Question: Sample data:

I am trying update a column with values from multiple columns in another table if two columns match.
Consider the following query:
'''
UPDATE application_table
SET asset_list = asset_table.asset_name
FROM asset_table
WHERE application_table.application_name = asset_table.applications;
'''
My table structure is:
'''
application_table:
"asset_list"; "text[]"
"application_name"; "character varying"
asset_table:
"asset_name"; "character varying"
"applications"; "character varying"
'''
I get the following error:
'''
ERROR: column "asset_list" is of type text[] but expression is of type character varying
Line 12 SET asset_list = asset_table.asset_name
'''
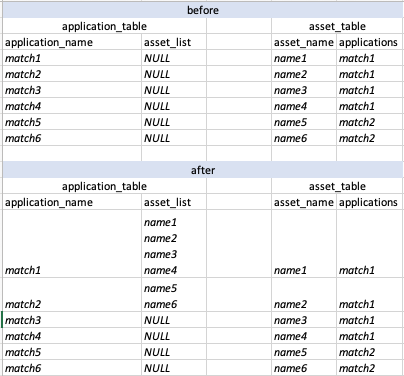
Answer: What you need to do is aggregate the 'asset_name' per 'applications' value and set 'asset_list' to that aggregated value.
Problem is you can't do something like
'''
UPDATE ..
SET asset_list = ARRAY_AGG(asset_name)
FROM ...
'''
because aggregate functions are not allowed in updates like that.
So here's two other ways to do it:
'''
UPDATE app_table
SET asset_list = _asset_list
FROM (
SELECT applications, ARRAY_AGG(asset_name ORDER BY asset_name) AS _asset_list
FROM asset_table
GROUP BY applications
) AS a
WHERE app_name = applications;
'''
<URL>
This first builds a result set of distinct application names and an array of all the 'asset_name's for each of the app names. Then it updates the table as usual with that array value.
Another way is:
'''
UPDATE app_table
SET asset_list = (SELECT ARRAY_AGG(asset_name ORDER BY asset_name)
FROM asset_table
WHERE applications = app_name)
;
'''
<URL>
This will update every record in app_table, and calculates the array value on the fly for every record.